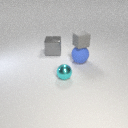
large blue rubber sphere in front of large gray metal cube